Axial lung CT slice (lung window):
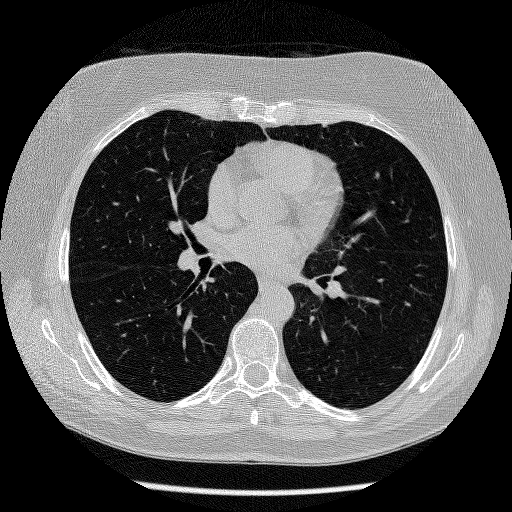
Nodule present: no